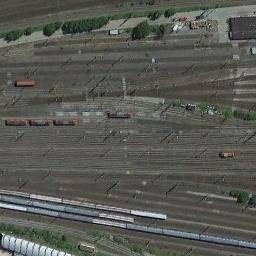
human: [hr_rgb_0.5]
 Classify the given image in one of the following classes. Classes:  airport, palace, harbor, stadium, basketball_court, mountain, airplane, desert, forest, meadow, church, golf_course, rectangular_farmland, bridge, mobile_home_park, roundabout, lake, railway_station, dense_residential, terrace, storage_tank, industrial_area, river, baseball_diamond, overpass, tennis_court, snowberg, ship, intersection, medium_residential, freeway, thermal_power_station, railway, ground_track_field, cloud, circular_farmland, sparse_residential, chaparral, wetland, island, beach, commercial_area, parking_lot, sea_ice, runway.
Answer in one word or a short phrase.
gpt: railway